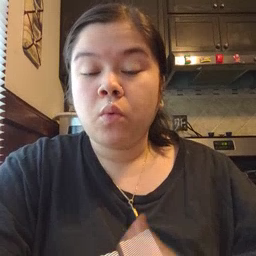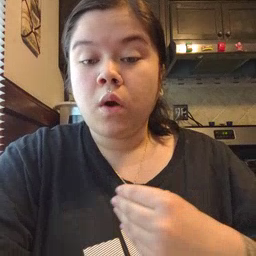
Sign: white